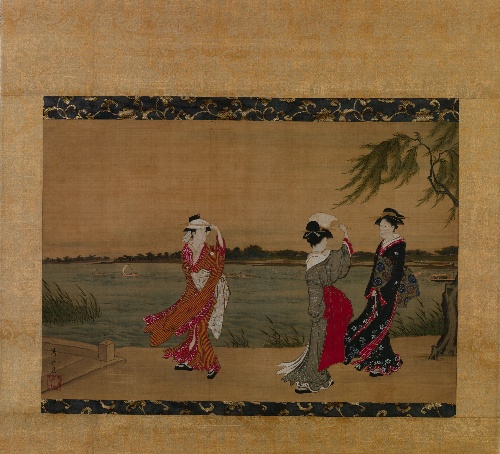
Artist: Torii Kiyonaga
Artist bio: Japanese, 1752–1815
Date: early 19th century
Object type: Hanging scroll
Classification: Paintings
Medium: Hanging scroll; ink and color on silk
Culture: Japan
Period: Edo period (1615–1868)
Dimensions: Image: 15 3/4 × 23 1/4 in. (40 × 59.1 cm)
Overall with mounting: 51 1/8 × 28 1/4 in. (129.9 × 71.8 cm)
Overall with knobs: 51 1/8 × 30 3/8 in. (129.9 × 77.2 cm)
Department: Asian Art
Credit line: The Howard Mansfield Collection, Purchase, Rogers Fund, 1936
Accession year: 1936
Repository: Metropolitan Museum of Art, New York, NY
Tags: Women|Rivers